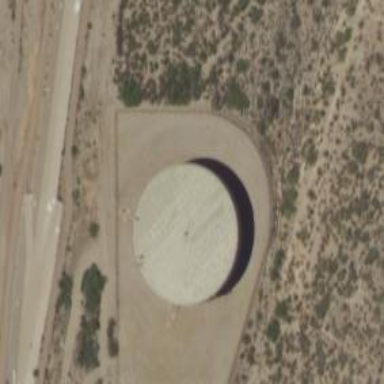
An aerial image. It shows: Storage tank used for holding water.